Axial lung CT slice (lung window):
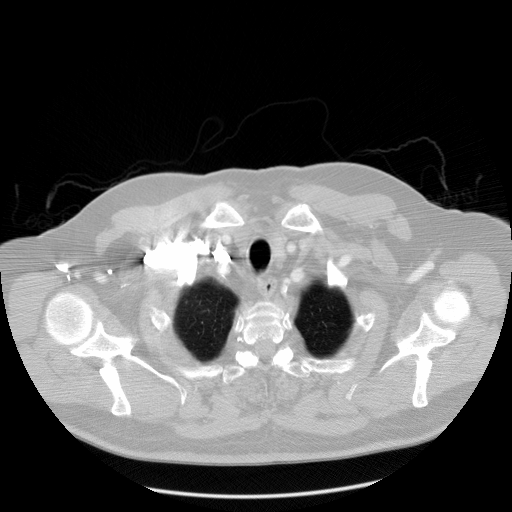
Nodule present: no